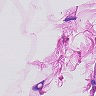
Metastatic tissue present: no